Aerial crown-view tile of a tropical tree (Barro Colorado Island, Panama), acquired 20250217:
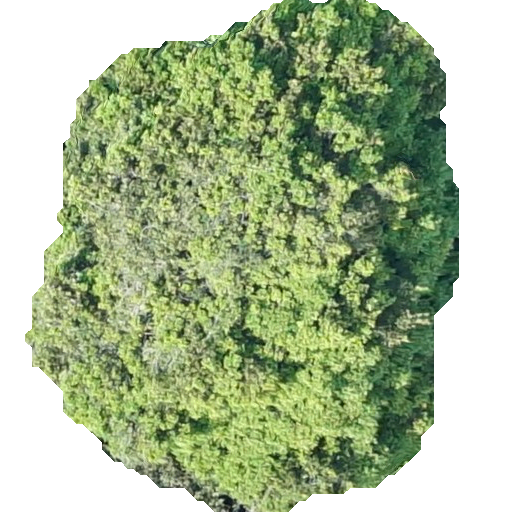
Species: Prioria copaifera
GBIF accepted scientific name: Prioria copaifera
Crown area: 254.011 m²